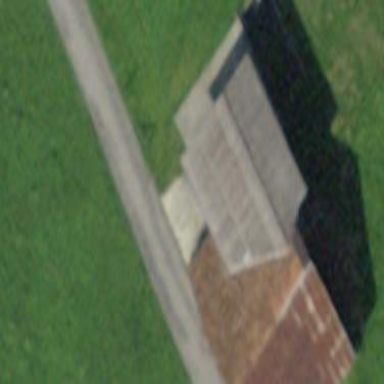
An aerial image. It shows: Barn.